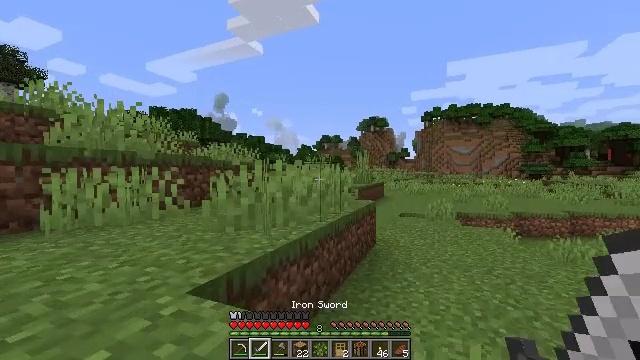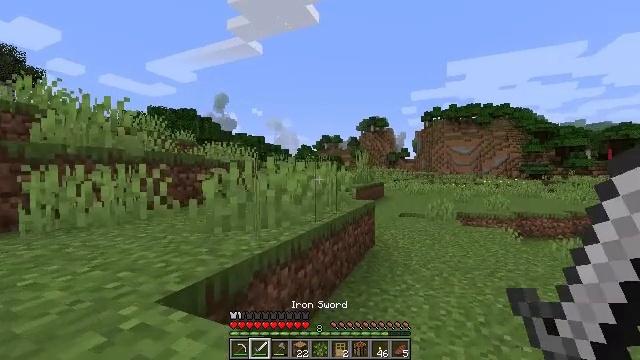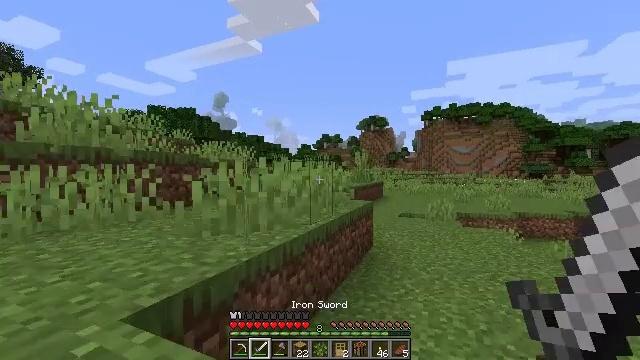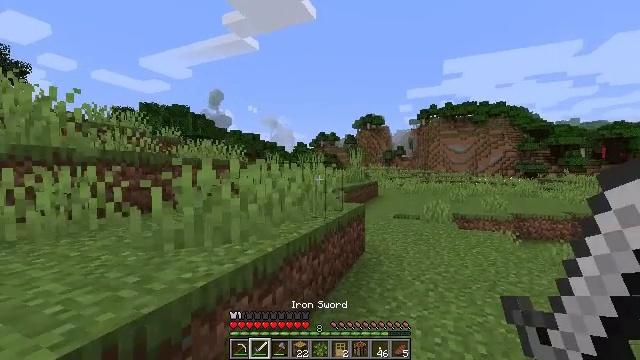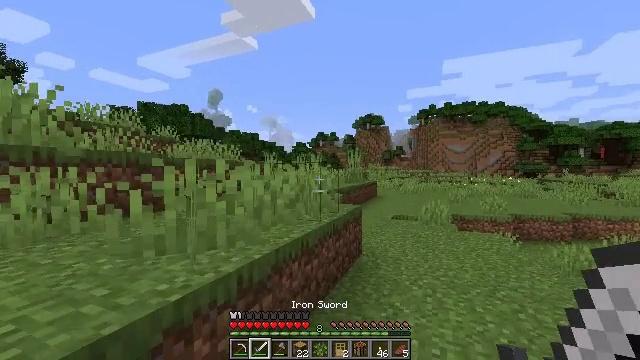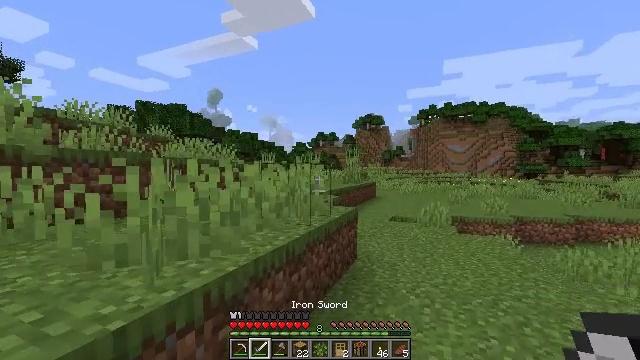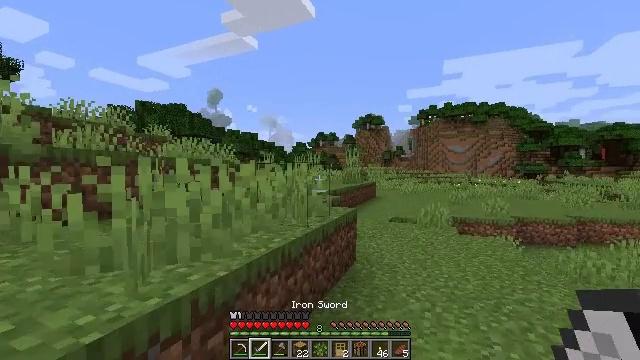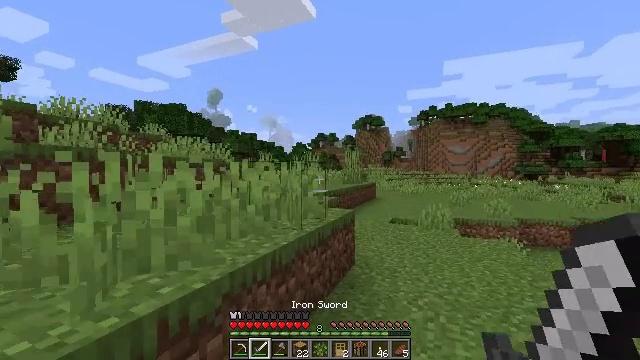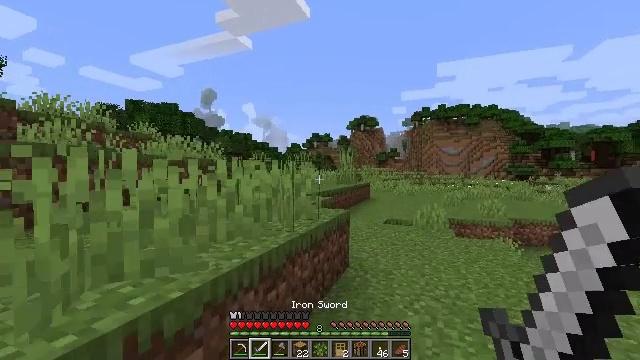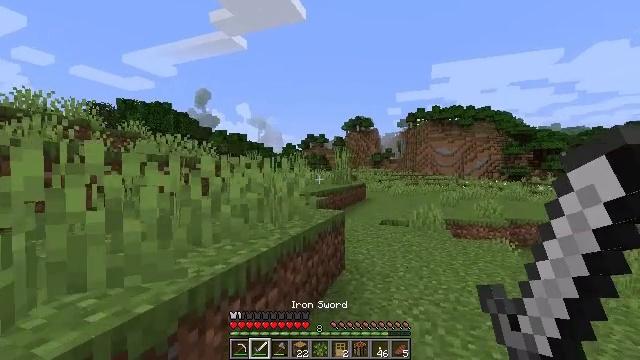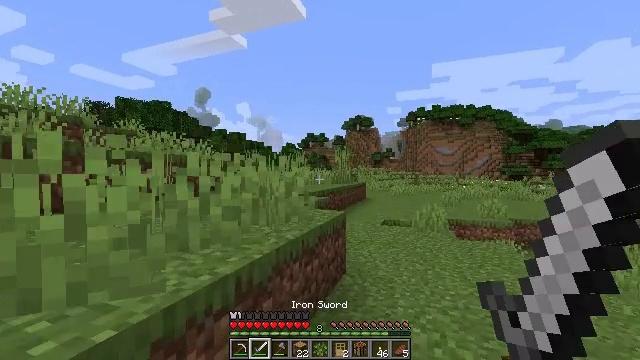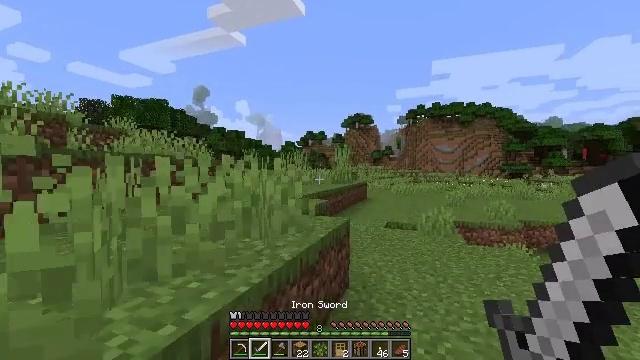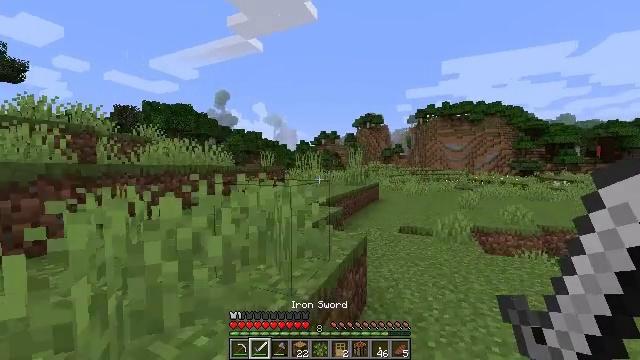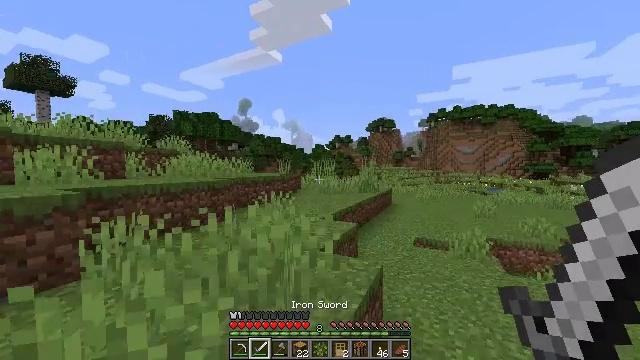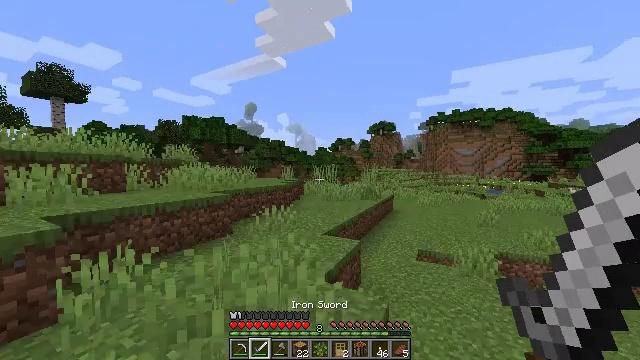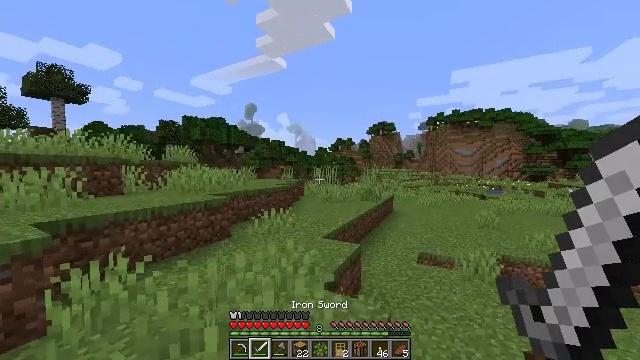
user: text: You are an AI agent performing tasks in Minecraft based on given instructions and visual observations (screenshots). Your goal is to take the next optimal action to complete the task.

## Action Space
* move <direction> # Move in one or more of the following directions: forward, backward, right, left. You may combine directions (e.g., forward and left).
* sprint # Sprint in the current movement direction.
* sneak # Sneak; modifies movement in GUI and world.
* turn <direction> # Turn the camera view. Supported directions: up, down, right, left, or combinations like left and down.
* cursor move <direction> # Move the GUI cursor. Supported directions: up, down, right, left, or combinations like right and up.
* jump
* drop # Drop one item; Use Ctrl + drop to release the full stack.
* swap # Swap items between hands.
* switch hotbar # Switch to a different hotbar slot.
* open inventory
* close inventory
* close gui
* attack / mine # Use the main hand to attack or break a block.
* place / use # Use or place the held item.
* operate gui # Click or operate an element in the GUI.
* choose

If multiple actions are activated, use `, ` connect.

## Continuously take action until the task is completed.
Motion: motion action
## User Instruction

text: Remove oak leaves from branches.
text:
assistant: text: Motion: move forward
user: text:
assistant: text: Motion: move forward
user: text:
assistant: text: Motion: move forward
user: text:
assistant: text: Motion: move forward
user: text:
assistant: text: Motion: move forward
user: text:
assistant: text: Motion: move forward
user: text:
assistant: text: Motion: move forward
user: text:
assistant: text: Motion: move forward, turn right
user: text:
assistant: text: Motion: move forward, turn right
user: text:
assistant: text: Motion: move forward
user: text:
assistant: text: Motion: move forward, sprint
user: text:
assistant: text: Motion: move forward, sprint, turn left, jump
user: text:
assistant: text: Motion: move forward, sprint, turn left, jump
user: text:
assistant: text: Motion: move forward, sprint, jump
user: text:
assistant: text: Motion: move forward, sprint, jump
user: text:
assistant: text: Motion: move forward, sprint, jump
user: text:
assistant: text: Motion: move forward, sprint, jump
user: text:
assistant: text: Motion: move forward, sprint, jump
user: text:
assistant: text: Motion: move forward, sprint, jump
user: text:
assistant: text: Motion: move forward, sprint, jump
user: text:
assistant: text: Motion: move forward, sprint, jump
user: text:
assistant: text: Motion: move forward, sprint, jump
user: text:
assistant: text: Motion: move forward, sprint, jump
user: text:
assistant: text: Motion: move forward, sprint, jump
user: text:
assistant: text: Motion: move forward, sprint, turn right and down, jump
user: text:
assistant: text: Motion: move forward, sprint, turn right and down, jump
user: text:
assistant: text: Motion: move forward, sprint, jump
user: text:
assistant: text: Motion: move forward, sprint, jump
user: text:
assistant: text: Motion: move forward, sprint, turn right and down, jump
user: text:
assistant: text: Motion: move forward, sprint, jump